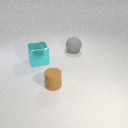
small brown rubber cylinder to the left of large gray rubber sphere